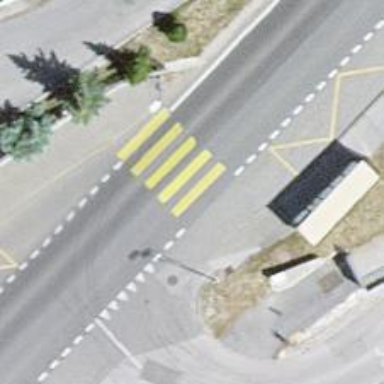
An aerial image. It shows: Zebra crossing on the road.